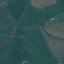
Land use / land cover class: Pasture